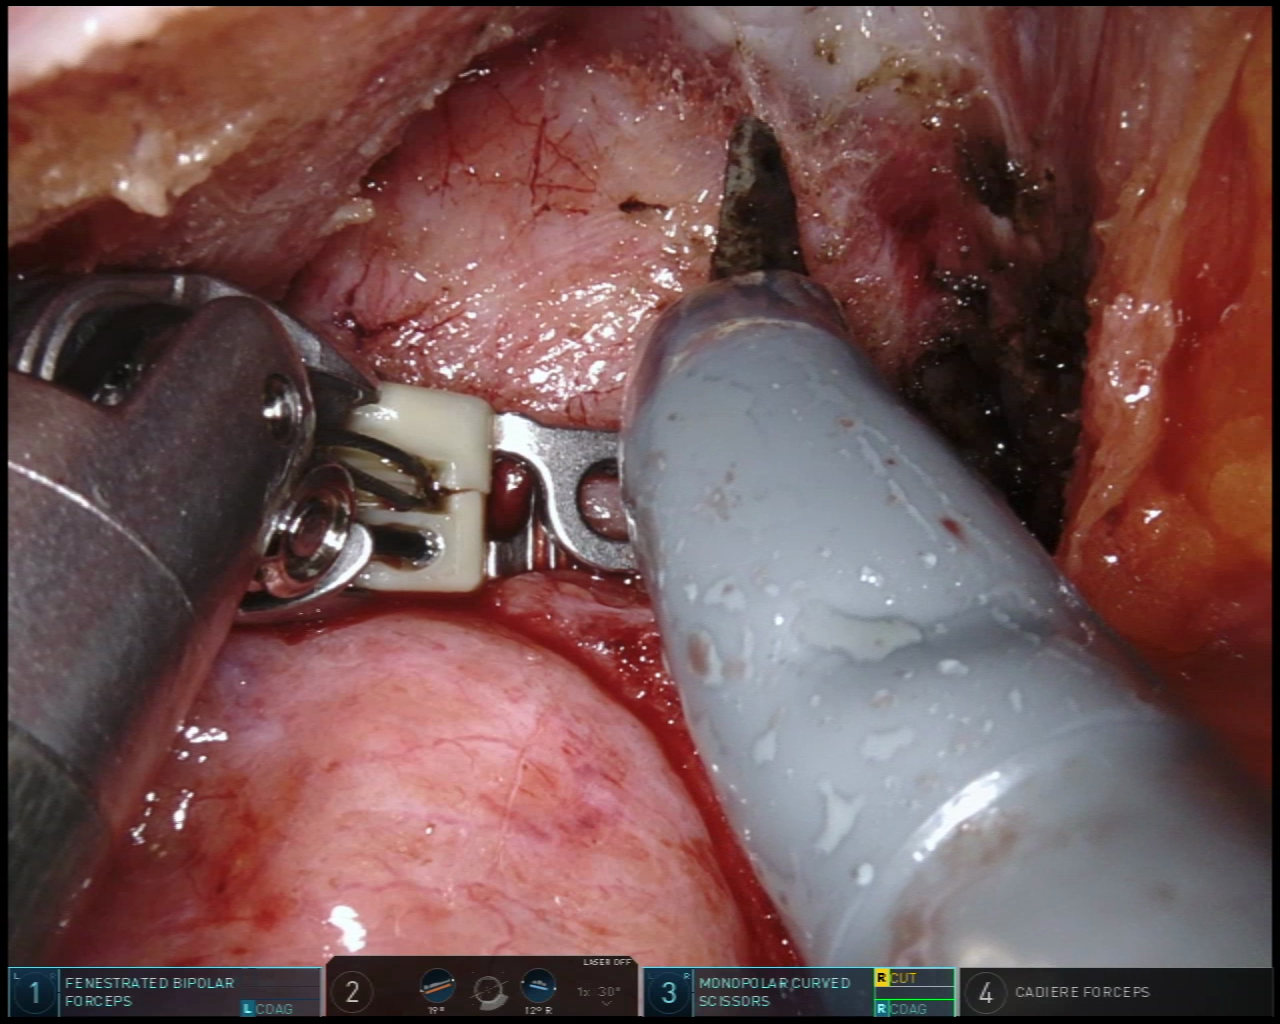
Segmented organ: vesicular_glands
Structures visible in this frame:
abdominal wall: no
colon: no
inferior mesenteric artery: no
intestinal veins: no
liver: no
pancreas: no
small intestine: no
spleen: no
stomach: no
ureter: no
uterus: no
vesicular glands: yes